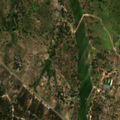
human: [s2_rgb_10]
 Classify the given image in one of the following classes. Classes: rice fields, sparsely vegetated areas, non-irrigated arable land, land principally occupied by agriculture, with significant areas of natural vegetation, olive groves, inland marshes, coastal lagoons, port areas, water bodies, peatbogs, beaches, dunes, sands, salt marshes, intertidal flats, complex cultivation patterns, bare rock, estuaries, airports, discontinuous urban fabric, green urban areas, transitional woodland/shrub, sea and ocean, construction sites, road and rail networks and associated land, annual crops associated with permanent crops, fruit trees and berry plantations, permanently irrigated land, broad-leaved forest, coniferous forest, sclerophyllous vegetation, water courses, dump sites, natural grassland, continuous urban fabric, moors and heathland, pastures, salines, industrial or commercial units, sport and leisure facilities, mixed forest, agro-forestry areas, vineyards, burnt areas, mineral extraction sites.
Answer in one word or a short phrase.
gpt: pastures, agro-forestry areas, broad-leaved forest, mixed forest